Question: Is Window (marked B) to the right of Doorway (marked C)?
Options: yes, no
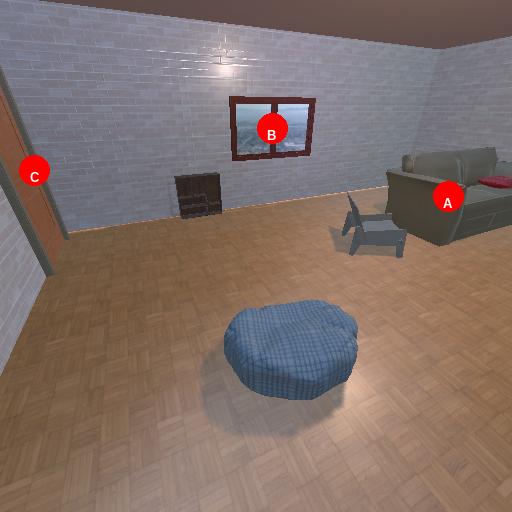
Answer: yes